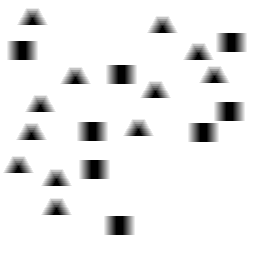
Squares: 8
Triangles: 12
Stars: 0
Total shapes: 20